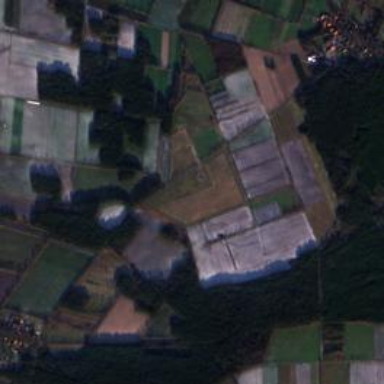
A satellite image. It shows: View of farmland.